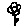
Label: flower